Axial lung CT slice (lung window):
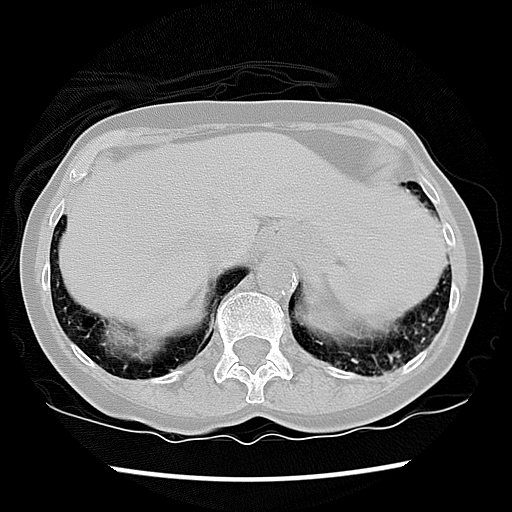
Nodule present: no